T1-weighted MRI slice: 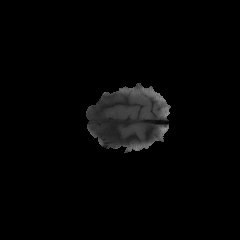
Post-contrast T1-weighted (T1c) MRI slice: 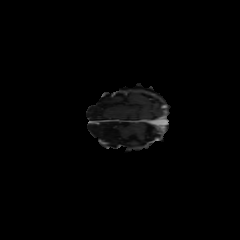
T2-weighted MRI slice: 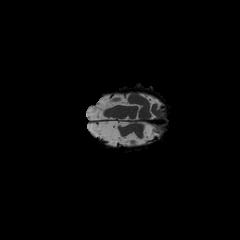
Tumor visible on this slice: no